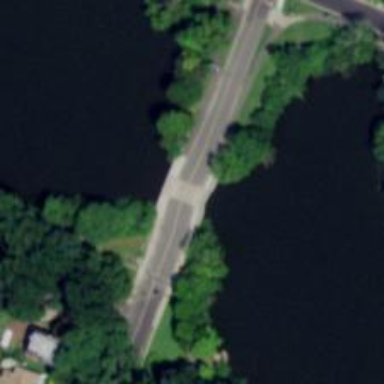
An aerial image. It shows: Tertiary road passing over bridge.